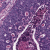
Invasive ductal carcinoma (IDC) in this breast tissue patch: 0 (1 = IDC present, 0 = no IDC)